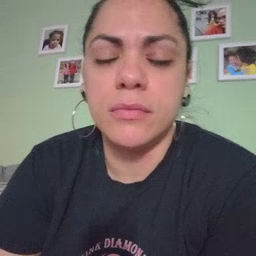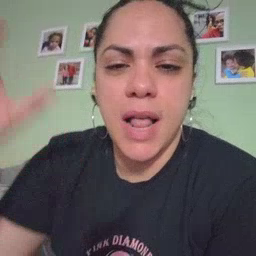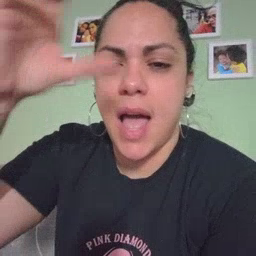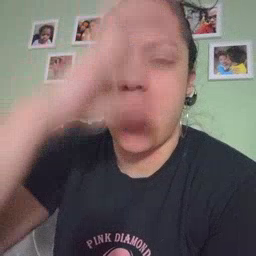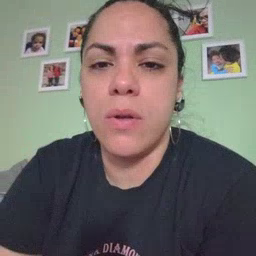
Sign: cloud